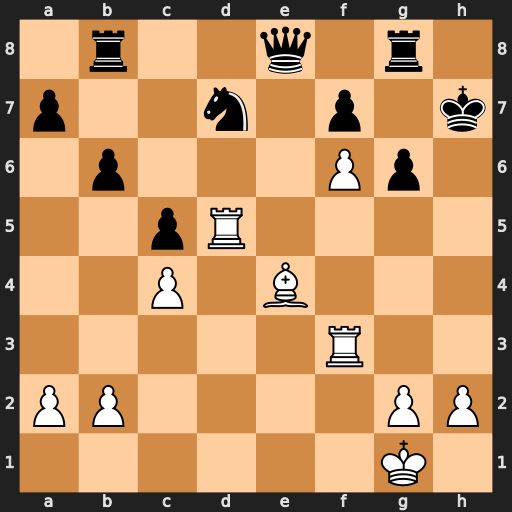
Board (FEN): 1r2q1r1/p2n1p1k/1p3Pp1/2pR4/2P1B3/5R2/PP4PP/6K1
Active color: w
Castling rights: -
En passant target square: -
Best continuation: Rh5#